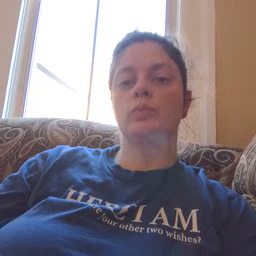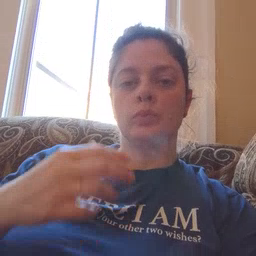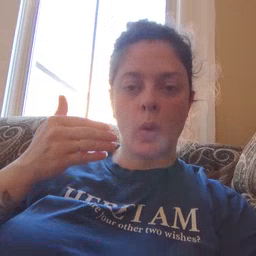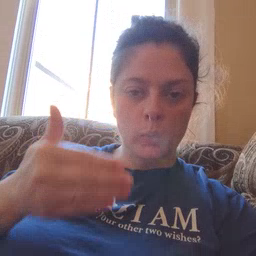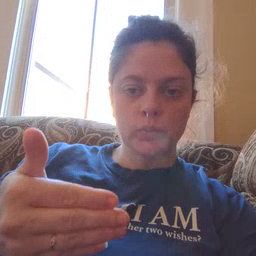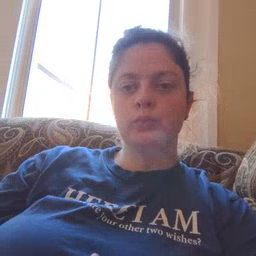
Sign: close